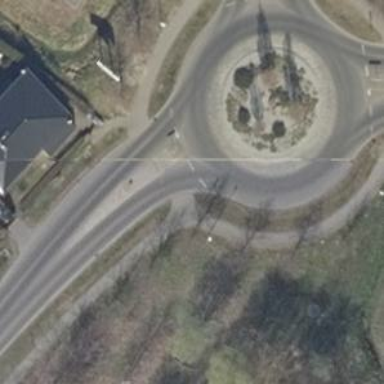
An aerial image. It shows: Unmarked crossing with pedestrian island. The crossing includes traffic calming island.